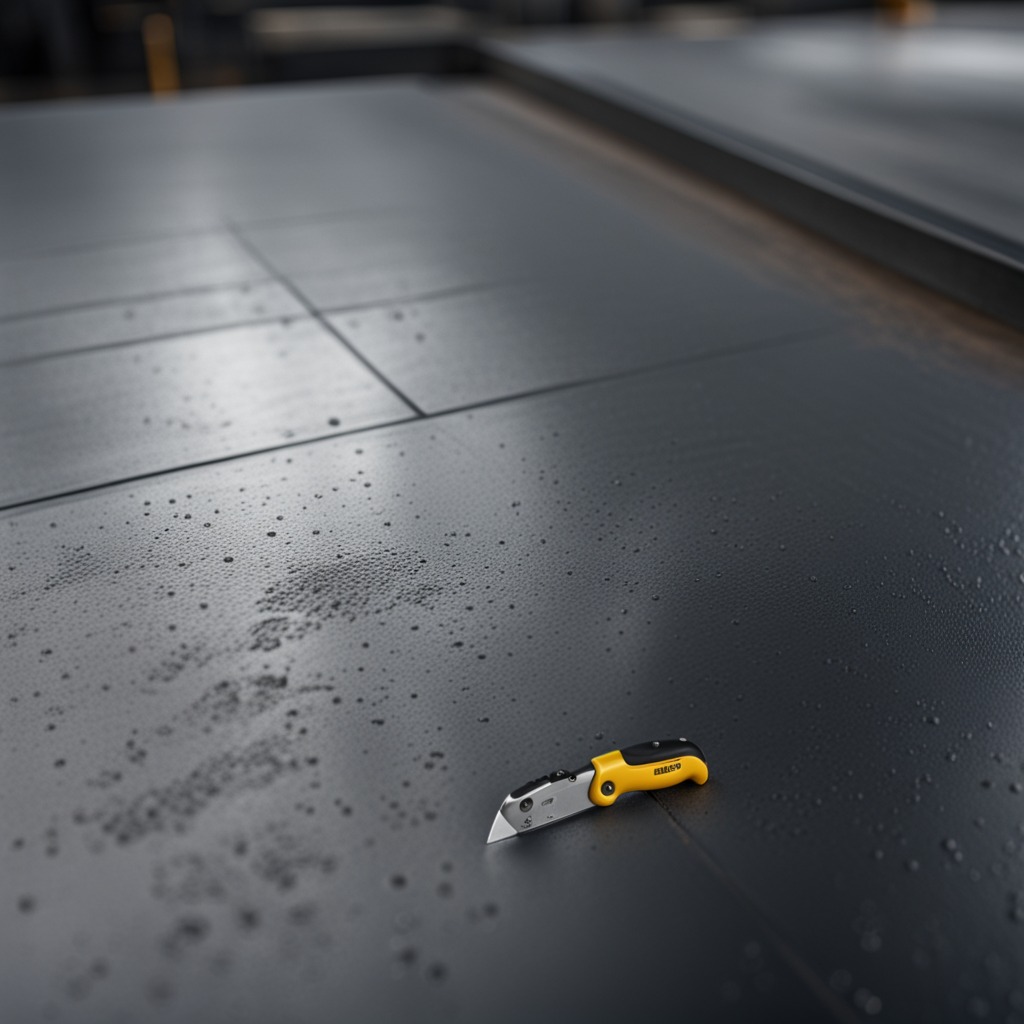
A utility knife lies on a cold steel table in a mining workshop.